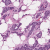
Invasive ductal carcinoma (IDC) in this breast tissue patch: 1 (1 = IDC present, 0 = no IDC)